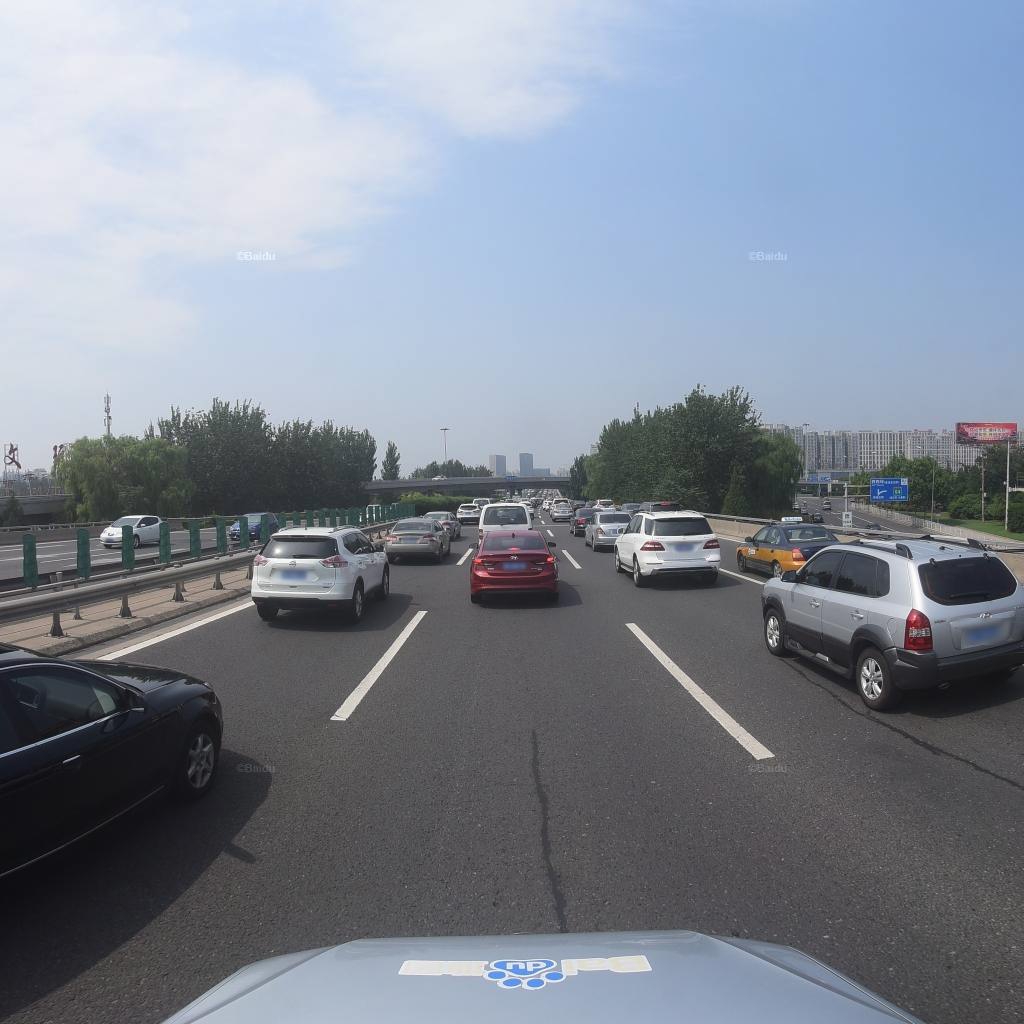
Region: Fengtai
Road damage annotations: longitudinal patch, longitudinal patch